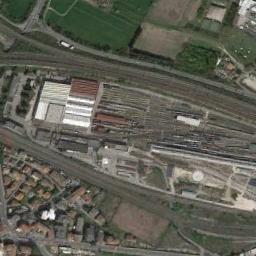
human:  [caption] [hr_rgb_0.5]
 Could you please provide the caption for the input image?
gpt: There is a railway station between the city and the grass .

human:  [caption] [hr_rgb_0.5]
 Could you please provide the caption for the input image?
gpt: The railway station is next to some buildings and grass .

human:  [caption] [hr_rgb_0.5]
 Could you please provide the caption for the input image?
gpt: The railway station has some railways and some buildings are between the railways .

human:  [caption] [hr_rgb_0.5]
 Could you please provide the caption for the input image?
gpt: There are many buildings of different shapes beside the railway station .

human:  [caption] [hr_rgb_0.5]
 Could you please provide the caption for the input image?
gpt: There are some green meadows and buildings near the railway station .